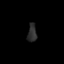
Tissue: lung
Cell type: Others
Senescence score: 0.2369
Nuclear area (px): 162
Mean DAPI intensity: 43.926